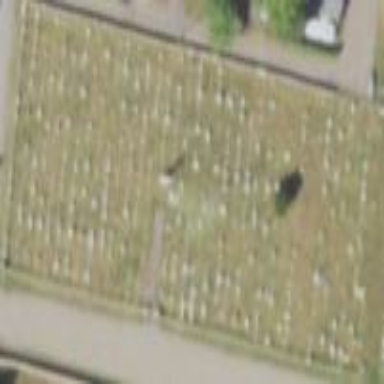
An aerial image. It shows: Cemetery.